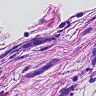
Metastatic tissue present: yes